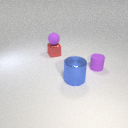
small red metal cube to the left of large blue metal cylinder